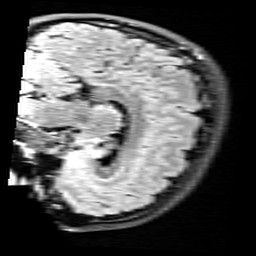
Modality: FLAIR
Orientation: sagittal
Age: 24
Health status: healthy
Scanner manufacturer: siemens
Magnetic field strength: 3 T
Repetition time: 9 s
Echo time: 0.088 s